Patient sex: M
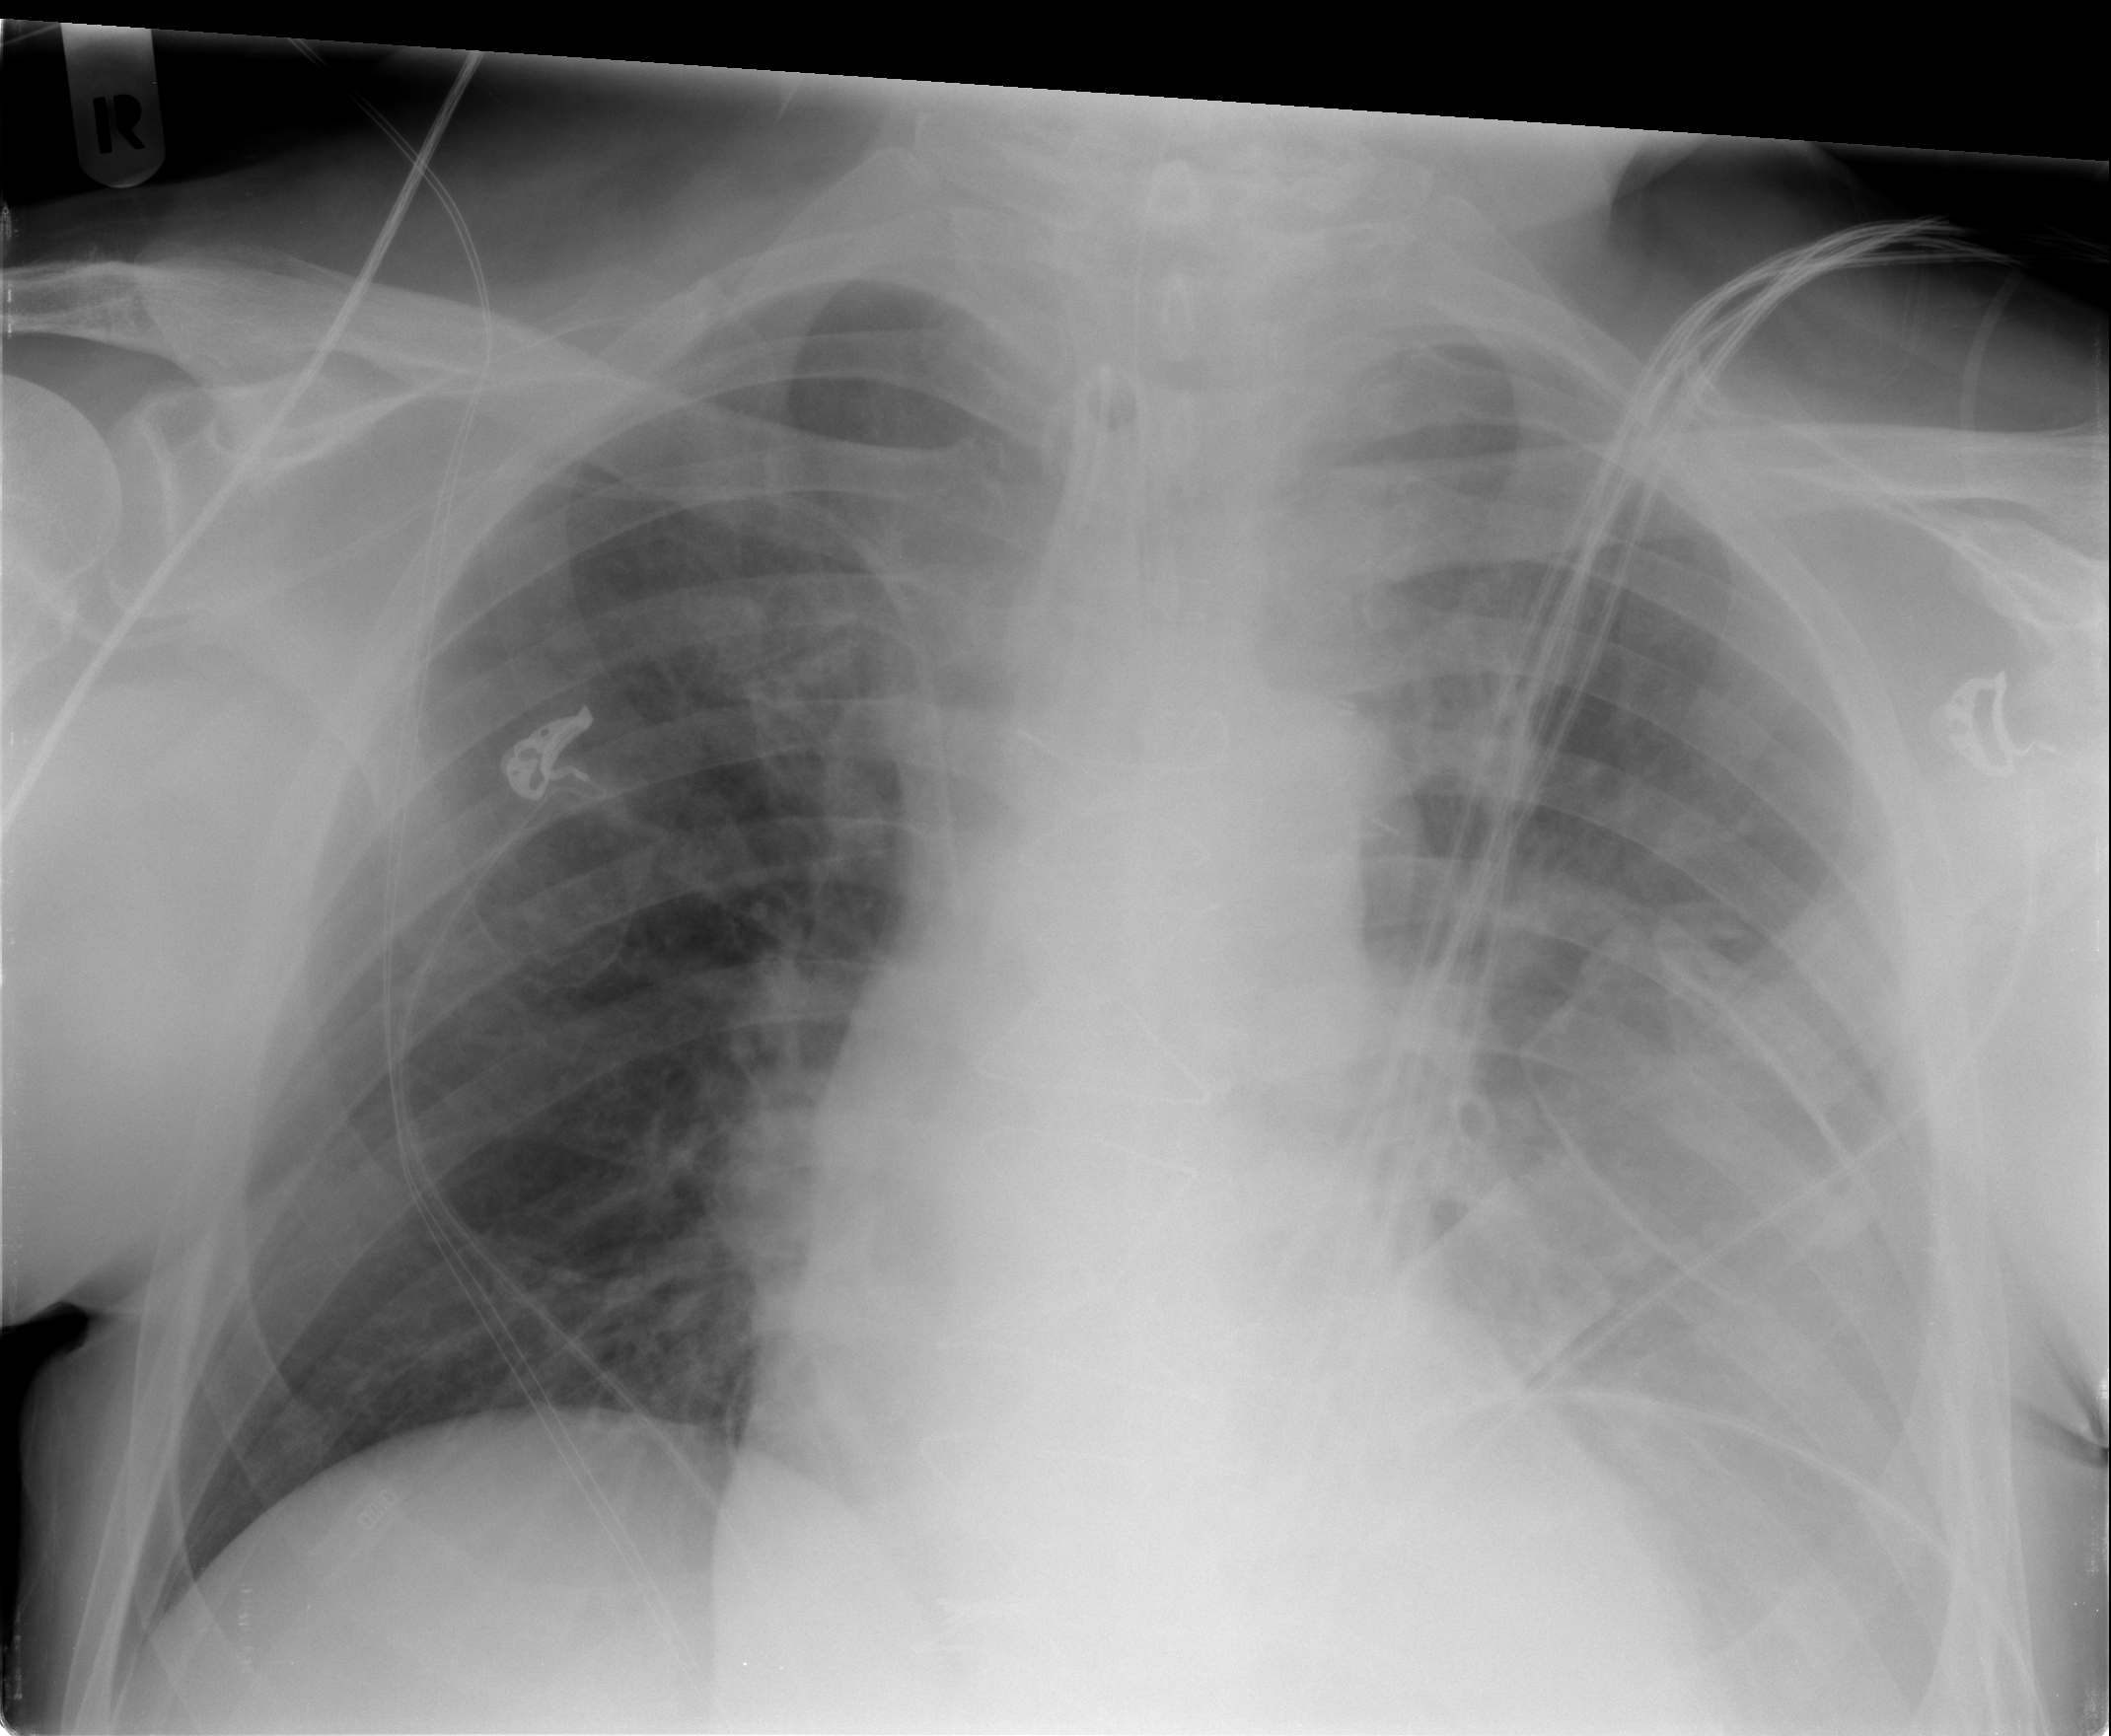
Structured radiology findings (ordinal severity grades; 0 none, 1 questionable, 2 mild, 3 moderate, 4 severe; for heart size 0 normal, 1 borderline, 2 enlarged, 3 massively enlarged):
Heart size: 1
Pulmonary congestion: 0
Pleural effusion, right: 0
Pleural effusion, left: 3
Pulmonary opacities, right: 0
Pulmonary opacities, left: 0
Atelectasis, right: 2
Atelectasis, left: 3